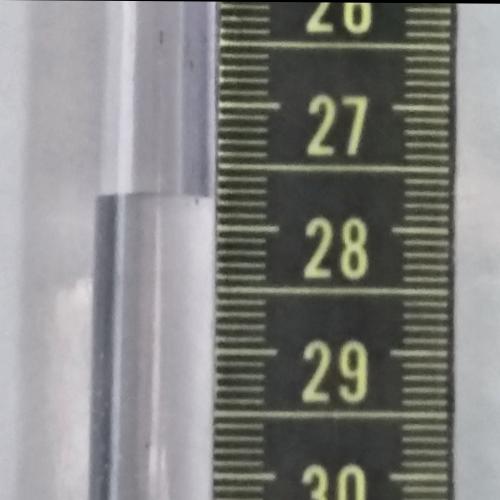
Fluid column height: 27.8 cm